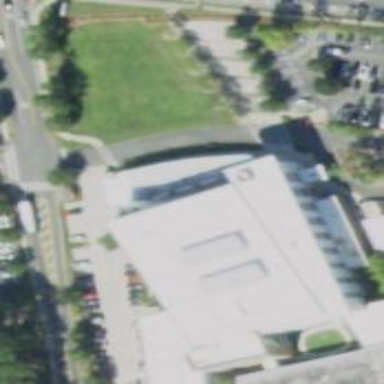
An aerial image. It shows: University building.